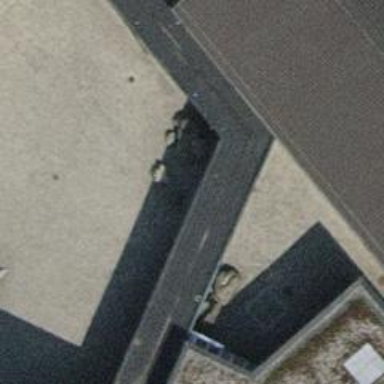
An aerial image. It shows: Footway tunnel passing through building.